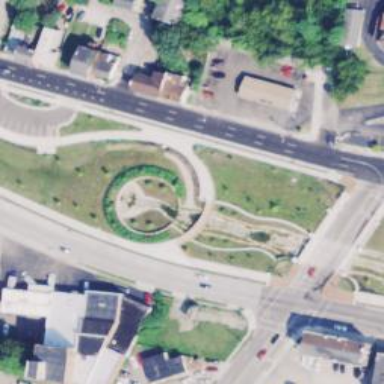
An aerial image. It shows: Footway on bridge.